Interaction volume radius: 10 \u00c5
Interaction volume height: 10 \u00c5
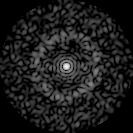
Disorder parameter: 0.8706